Question: I am new to spring MVC. i have below project structure.

Below are classes:
ContactController.java:
'''
@Controller
public class ContactController extends MultiActionController {
@Autowired
private ContactService contactService;
public ModelAndView list(HttpServletRequest request,
HttpServletResponse response) throws Exception {
ModelMap modelMap = new ModelMap();
modelMap.addAttribute("userList", contactService.listContact());
modelMap.addAttribute("user", new Contact());
return new ModelAndView("contact", modelMap);
}
public ModelAndView add(HttpServletRequest request,
HttpServletResponse response, Contact user) throws Exception {
contactService.addContact(user);
return new ModelAndView("redirect:list.htm");
}
}
'''
ContactDAOImpl.java
'''
@Repository
public class ContactDAOImpl implements ContactDAO {
@Autowired
private SessionFactory sessionFactory;
public void addContact(Contact contact) {
sessionFactory.getCurrentSession().save(contact);
}
@SuppressWarnings("unchecked")
public List<Contact> listContact() {
return sessionFactory.getCurrentSession().createQuery("from Contact")
.list();
}
public void removeContact(Integer id) {
Contact contact = (Contact) sessionFactory.getCurrentSession().load(
Contact.class, id);
if (null != contact) {
sessionFactory.getCurrentSession().delete(contact);
}
}
}
'''
Contact.java
'''
@Entity
@Table(name="USERS")
public class Contact {
@Id
@Column(name="USER_ID")
@GeneratedValue
private Integer id;
@Column(name="USER_NAME")
private String userName;
//with setters and getters
}
'''
ContactServiceImpl.java
'''
@Service
public class ContactServiceImpl implements ContactService {
@Autowired
private ContactDAO contactDAO;
@Transactional
public void addContact(Contact contact) {
contactDAO.addContact(contact);
}
@Transactional
public List<Contact> listContact() {
return contactDAO.listContact();
}
@Transactional
public void removeContact(Integer id) {
contactDAO.removeContact(id);
}
}
'''
hibernate-cfg.xml:
'''
<hibernate-configuration>
<session-factory>
<mapping class="net.viralpatel.contact.form.Contact" />
</session-factory>
</hibernate-configuration>
'''
contact.jsp:
'''
<%@ page language="java" contentType="text/html; charset=ISO-8859-1"
pageEncoding="ISO-8859-1"%>
<%@ taglib uri="http://www.springframework.org/tags/form" prefix="form"%>
<%@ taglib uri="http://java.sun.com/jsp/jstl/core" prefix="c"%>
<%@ taglib uri="http://java.sun.com/jsp/jstl/functions" prefix="fn"%>
<html>
<head>
<meta http-equiv="Content-Type" content="text/html; charset=ISO-8859-1">
<style type="text/css">
.even {
background-color: silver;
}
</style>
<title>Registration Page</title>
</head>
<body>
<form:form action="add.htm" commandName="user">
<table>
<tr>
<td>User Name :</td>
<td><form:input path="userName" /></td>
</tr>
</table>
</form:form>
<c:if test="${fn:length(userList) > 0}">
<table cellpadding="5">
<tr class="even">
<th>Name</th>
</tr>
<c:forEach items="${userList}" var="user" varStatus="status">
<tr class="<c:if test="${status.count % 2 == 0}">even</c:if>">
<td>${user.userName}</td>
</tr>
</c:forEach>
</table>
</c:if>
</body>
</html>
'''
spring-servlet.xml:
'''
<?xml version="1.0" encoding="UTF-8"?>
<beans xmlns="http://www.springframework.org/schema/beans"
xmlns:xsi="http://www.w3.org/2001/XMLSchema-instance"
xmlns:aop="http://www.springframework.org/schema/aop"
xmlns:context="http://www.springframework.org/schema/context"
xmlns:jee="http://www.springframework.org/schema/jee"
xmlns:lang="http://www.springframework.org/schema/lang"
xmlns:p="http://www.springframework.org/schema/p"
xmlns:tx="http://www.springframework.org/schema/tx"
xmlns:util="http://www.springframework.org/schema/util"
xsi:schemaLocation="http://www.springframework.org/schema/beans http://www.springframework.org/schema/beans/spring-beans.xsd
http://www.springframework.org/schema/aop http://www.springframework.org/schema/aop/spring-aop.xsd
http://www.springframework.org/schema/context http://www.springframework.org/schema/context/spring-context.xsd
http://www.springframework.org/schema/jee http://www.springframework.org/schema/jee/spring-jee.xsd
http://www.springframework.org/schema/lang http://www.springframework.org/schema/lang/spring-lang.xsd
http://www.springframework.org/schema/tx http://www.springframework.org/schema/tx/spring-tx.xsd
http://www.springframework.org/schema/util http://www.springframework.org/schema/util/spring-util.xsd">
<context:annotation-config />
<context:component-scan base-package="net.viralpatel.contact" />
<bean id="viewResolver" class="org.springframework.web.servlet.view.InternalResourceViewResolver" p:prefix="/WEB-INF/jsp/" p:suffix=".jsp" />
<bean id="propertyConfigurer"
class="org.springframework.beans.factory.config.PropertyPlaceholderConfigurer"
p:location="/WEB-INF/jdbc.properties" />
<bean id="dataSource"
class="org.apache.commons.dbcp.BasicDataSource" destroy-method="close"
p:driverClassName="${jdbc.driverClassName}"
p:url="${jdbc.databaseurl}" p:username="${jdbc.username}"
p:password="${jdbc.password}" />
<bean id="sessionFactory"
class="org.springframework.orm.hibernate3.LocalSessionFactoryBean">
<property name="dataSource" ref="dataSource" />
<property name="configLocation">
<value>classpath:hibernate.cfg.xml</value>
</property>
<property name="configurationClass">
<value>org.hibernate.cfg.AnnotationConfiguration</value>
</property>
<property name="hibernateProperties">
<props>
<prop key="hibernate.dialect">${jdbc.dialect}</prop>
<prop key="hibernate.show_sql">true</prop>
</props>
</property>
</bean>
<tx:annotation-driven />
<bean id="transactionManager"
class="org.springframework.orm.hibernate3.HibernateTransactionManager">
<property name="sessionFactory" ref="sessionFactory" />
</bean>
</beans>
'''
web.xml entries:
'''
<servlet>
<servlet-name>spring</servlet-name>
<servlet-class>
org.springframework.web.servlet.DispatcherServlet
</servlet-class>
<load-on-startup>1</load-on-startup>
</servlet>
<servlet-mapping>
<servlet-name>spring</servlet-name>
<url-pattern>/</url-pattern>
</servlet-mapping>
<welcome-file-list>
<welcome-file>redirect.jsp</welcome-file>
</welcome-file-list>
'''
redirect.jsp:
'''
<%@page contentType="text/html" pageEncoding="UTF-8"%>
<% response.sendRedirect("user/list.htm"); %>
'''
pom.xml:
'''
<project xmlns="http://maven.apache.org/POM/4.0.0" xmlns:xsi="http://www.w3.org/2001/XMLSchema-instance" xsi:schemaLocation="http://maven.apache.org/POM/4.0.0 http://maven.apache.org/xsd/maven-4.0.0.xsd">
<modelVersion>4.0.0</modelVersion>
<groupId>Spring3HibernateMaven</groupId>
<artifactId>Spring3HibernateMaven</artifactId>
<packaging>war</packaging>
<version>0.0.1-SNAPSHOT</version>
<description></description>
<build>
<plugins>
<plugin>
<groupId>org.apache.maven.plugins</groupId>
<artifactId>maven-compiler-plugin</artifactId>
<version>2.3.2</version>
<configuration>
<source>1.6</source>
<target>1.6</target>
</configuration>
</plugin>
<plugin>
<artifactId>maven-war-plugin</artifactId>
<version>2.0</version>
</plugin>
</plugins>
</build>
<dependencies>
<dependency>
<groupId>javax.servlet</groupId>
<artifactId>servlet-api</artifactId>
<version>2.5</version>
</dependency>
<dependency>
<groupId>org.springframework</groupId>
<artifactId>spring-beans</artifactId>
<version>${org.springframework.version}</version>
</dependency>
<dependency>
<groupId>org.springframework</groupId>
<artifactId>spring-jdbc</artifactId>
<version>${org.springframework.version}</version>
</dependency>
<dependency>
<groupId>org.springframework</groupId>
<artifactId>spring-web</artifactId>
<version>${org.springframework.version}</version>
</dependency>
<dependency>
<groupId>org.springframework</groupId>
<artifactId>spring-webmvc</artifactId>
<version>${org.springframework.version}</version>
</dependency>
<dependency>
<groupId>org.springframework</groupId>
<artifactId>spring-orm</artifactId>
<version>${org.springframework.version}</version>
</dependency>
<!-- Hibernate framework -->
<dependency>
<groupId>hibernate</groupId>
<artifactId>hibernate3</artifactId>
<version>3.2.3.GA</version>
</dependency>
<!-- Hibernate annotation -->
<dependency>
<groupId>hibernate-annotations</groupId>
<artifactId>hibernate-annotations</artifactId>
<version>3.3.0.GA</version>
</dependency>
<dependency>
<groupId>hibernate-commons-annotations</groupId>
<artifactId>hibernate-commons-annotations</artifactId>
<version>3.0.0.GA</version>
</dependency>
<dependency>
<groupId>org.hibernate</groupId>
<artifactId>ejb3-persistence</artifactId>
<version>3.3.2.Beta1</version>
</dependency>
<!-- Hibernate library dependecy start -->
<dependency>
<groupId>dom4j</groupId>
<artifactId>dom4j</artifactId>
<version>1.6.1</version>
</dependency>
<dependency>
<groupId>commons-logging</groupId>
<artifactId>commons-logging</artifactId>
<version>1.1.1</version>
</dependency>
<dependency>
<groupId>commons-collections</groupId>
<artifactId>commons-collections</artifactId>
<version>3.2.1</version>
</dependency>
<dependency>
<groupId>antlr</groupId>
<artifactId>antlr</artifactId>
<version>2.7.7</version>
</dependency>
<!-- Hibernate library dependecy end -->
<!-- dependency>
<groupId>org.slf4j</groupId>
<artifactId>slf4j-log4j12</artifactId>
<version>1.4.2</version>
</dependency -->
<dependency>
<groupId>taglibs</groupId>
<artifactId>standard</artifactId>
<version>1.1.2</version>
</dependency>
<dependency>
<groupId>javax.servlet</groupId>
<artifactId>jstl</artifactId>
<version>1.1.2</version>
</dependency>
<dependency>
<groupId>oracle</groupId>
<artifactId>ojdbc</artifactId>
<version>1.4</version>
</dependency>
<dependency>
<groupId>commons-dbcp</groupId>
<artifactId>commons-dbcp</artifactId>
<version>200<PHONE></version>
</dependency>
<dependency>
<groupId>commons-pool</groupId>
<artifactId>commons-pool</artifactId>
<version>200<PHONE></version>
</dependency>
</dependencies>
<properties>
<org.springframework.version>3.0.2.RELEASE</org.springframework.version>
</properties>
<repositories>
<repository>
<id>central</id>
<name>Central Repository</name>
<url>http://repo.maven.apache.org/maven2</url>
<layout>default</layout>
<snapshots>
<enabled>false</enabled>
</snapshots>
</repository>
</repositories>
<pluginRepositories>
<pluginRepository>
<id>central</id>
<name>Central Repository</name>
<url>http://repo.maven.apache.org/maven2</url>
<layout>default</layout>
<snapshots>
<enabled>false</enabled>
</snapshots>
<releases>
<updatePolicy>never</updatePolicy>
</releases>
</pluginRepository>
</pluginRepositories>
</project>
'''
But once it is packaged and deployed into tomcat i am getting below exception on tomcat console:
'''
SEVERE: Context initialization failed
org.springframework.beans.factory.BeanCreationException: Error creating bean wit
h name 'contactController': Injection of autowired dependencies failed; nested e
xception is org.springframework.beans.factory.BeanCreationException: Could not a
utowire field: private net.viralpatel.contact.service.ContactService net.viralpa
tel.contact.controller.ContactController.contactService; nested exception is org
.springframework.beans.factory.BeanCreationException: Error creating bean with n
ame 'contactServiceImpl': Injection of autowired dependencies failed; nested exc
eption is org.springframework.beans.factory.BeanCreationException: Could not aut
owire field: private net.viralpatel.contact.dao.ContactDAO net.viralpatel.contac
t.service.ContactServiceImpl.contactDAO; nested exception is org.springframework
.beans.factory.BeanCreationException: Error creating bean with name 'contactDAOI
mpl': Injection of autowired dependencies failed; nested exception is org.spring
framework.beans.factory.BeanCreationException: Could not autowire field: private
org.hibernate.SessionFactory net.viralpatel.contact.dao.ContactDAOImpl.sessionF
actory; nested exception is java.lang.NoClassDefFoundError: Ljavax/transaction/T
ransactionManager;..............................................................Caused by: org.springframework.beans.factory.BeanCreationException: Could not au
towire field: private org.hibernate.SessionFactory net.viralpatel.contact.dao.Co
ntactDAOImpl.sessionFactory; nested exception is java.lang.NoClassDefFoundError:
Ljavax/transaction/TransactionManager;
at org.springframework.beans.factory.annotation.AutowiredAnnotationBeanP
ostProcessor$AutowiredFieldElement.inject(AutowiredAnnotationBeanPostProcessor.j
ava:507)
at org.springframework.beans.factory.annotation.InjectionMetadata.inject
(InjectionMetadata.java:84)
at org.springframework.beans.factory.annotation.AutowiredAnnotationBeanP
ostProcessor.postProcessPropertyValues(AutowiredAnnotationBeanPostProcessor.java
:283)
... 68 more
Caused by: java.lang.NoClassDefFoundError: Ljavax/transaction/TransactionManager
;
at java.lang.Class.getDeclaredFields0(Native Method)
at java.lang.Class.privateGetDeclaredFields(Class.java:2291)
at java.lang.Class.getDeclaredFields(Class.java:1743)
at org.springframework.orm.jpa.support.PersistenceAnnotationBeanPostProc
essor.findPersistenceMetadata(PersistenceAnnotationBeanPostProcessor.java:372)
at org.springframework.orm.jpa.support.PersistenceAnnotationBeanPostProc
essor.postProcessMergedBeanDefinition(PersistenceAnnotationBeanPostProcessor.jav
a:320)
at org.springframework.beans.factory.support.AbstractAutowireCapableBean
Factory.applyMergedBeanDefinitionPostProcessors(AbstractAutowireCapableBeanFacto
ry.java:798)
at org.springframework.beans.factory.support.AbstractAutowireCapableBean
Factory.doCreateBean(AbstractAutowireCapableBeanFactory.java:493)
at org.springframework.beans.factory.support.AbstractAutowireCapableBean
Factory.createBean(AbstractAutowireCapableBeanFactory.java:456)
at org.springframework.beans.factory.support.AbstractBeanFactory$1.getOb
ject(AbstractBeanFactory.java:291)
at org.springframework.beans.factory.support.DefaultSingletonBeanRegistr
y.getSingleton(DefaultSingletonBeanRegistry.java:222)
at org.springframework.beans.factory.support.AbstractBeanFactory.doGetBe
an(AbstractBeanFactory.java:288)
at org.springframework.beans.factory.support.AbstractBeanFactory.getBean
(AbstractBeanFactory.java:190)
at org.springframework.beans.factory.support.DefaultListableBeanFactory.
findAutowireCandidates(DefaultListableBeanFactory.java:827)
at org.springframework.beans.factory.support.DefaultListableBeanFactory.
doResolveDependency(DefaultListableBeanFactory.java:769)
at org.springframework.beans.factory.support.DefaultListableBeanFactory.
resolveDependency(DefaultListableBeanFactory.java:686)
at org.springframework.beans.factory.annotation.AutowiredAnnotationBeanP
ostProcessor$AutowiredFieldElement.inject(AutowiredAnnotationBeanPostProcessor.j
ava:478)
... 70 more
Caused by: java.lang.ClassNotFoundException: javax.transaction.TransactionManage
'''
Am i missing anything here? Please help me.
Thanks!
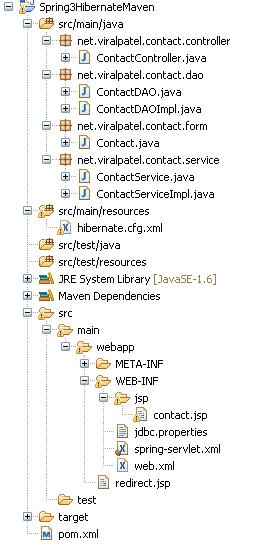
Answer: > 'java.lang.NoClassDefFoundError: Ljavax/transaction/TransactionManager';
Just put <URL> into your 'WEB-INF/lib' directory.